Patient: sex F, age 43
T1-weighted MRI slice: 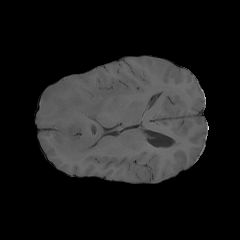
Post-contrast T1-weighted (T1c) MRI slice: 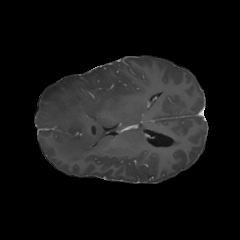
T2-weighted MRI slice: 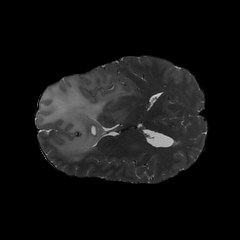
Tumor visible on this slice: yes
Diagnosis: Astrocytoma, IDH-mutant
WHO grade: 3